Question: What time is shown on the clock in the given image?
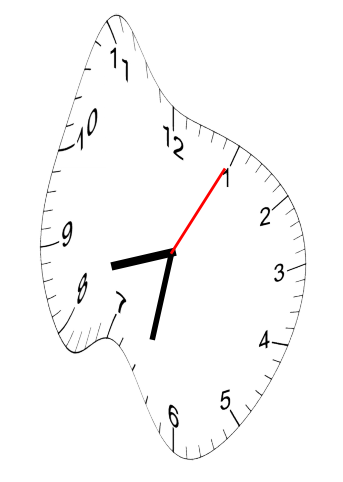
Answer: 08:32:05